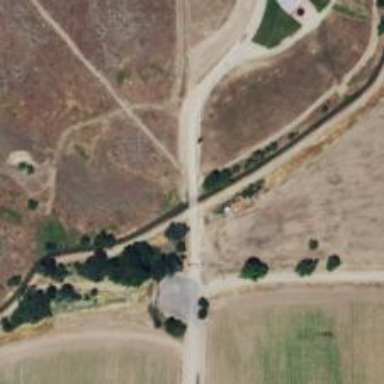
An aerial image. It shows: Driveway that functions as bridge.